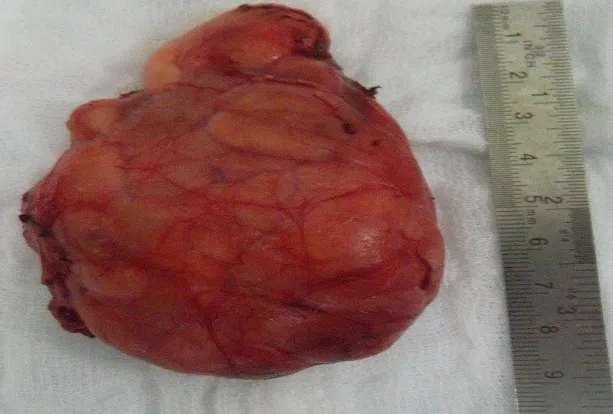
Macroscopic view of the specimen.
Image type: medical_photograph (other_medical_photograph)